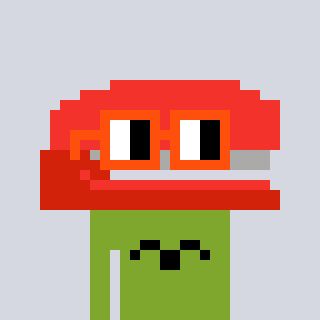
a pixel art character with square orange glasses, a stapler-shaped head and a slimegreen-colored body on a cool background